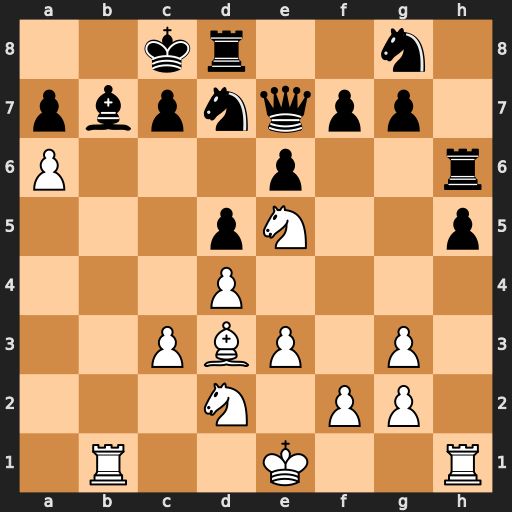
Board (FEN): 2kr2n1/pbpnqpp1/P3p2r/3pN2p/3P4/2PBP1P1/3N1PP1/1R2K2R
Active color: w
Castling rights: K
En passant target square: -
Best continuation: axb7+ Kb8 Nc6#